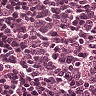
Metastatic tissue present: no